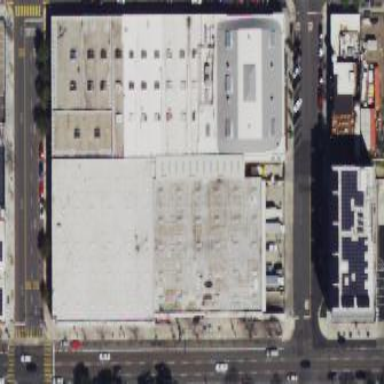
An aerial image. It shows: Commercial building.